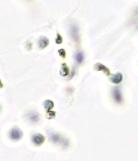
Label: Phaeocystis